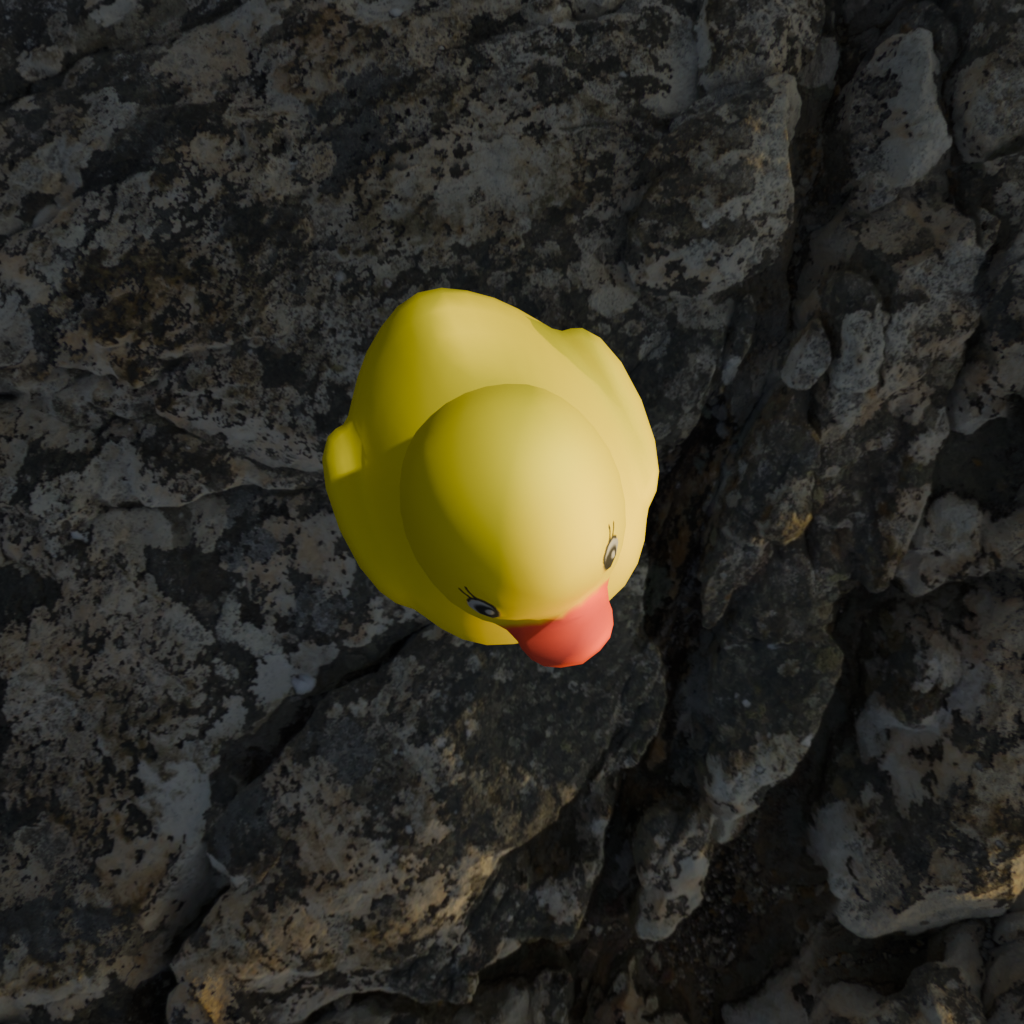
an image of a yellow rubber duck seen from <top> in a golden sunset over rocky mountains.